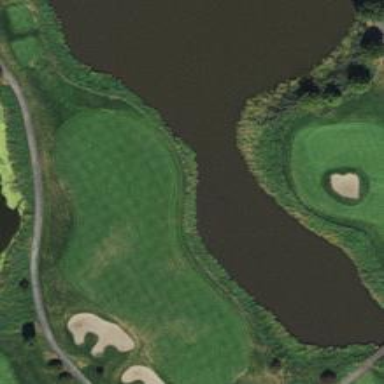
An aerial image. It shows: Golf hole.